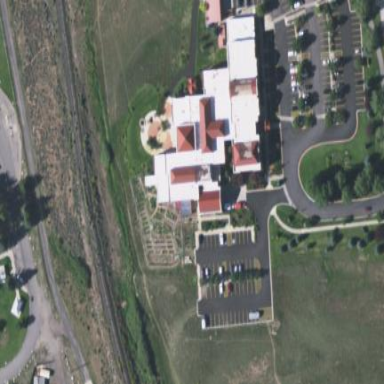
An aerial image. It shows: College building.